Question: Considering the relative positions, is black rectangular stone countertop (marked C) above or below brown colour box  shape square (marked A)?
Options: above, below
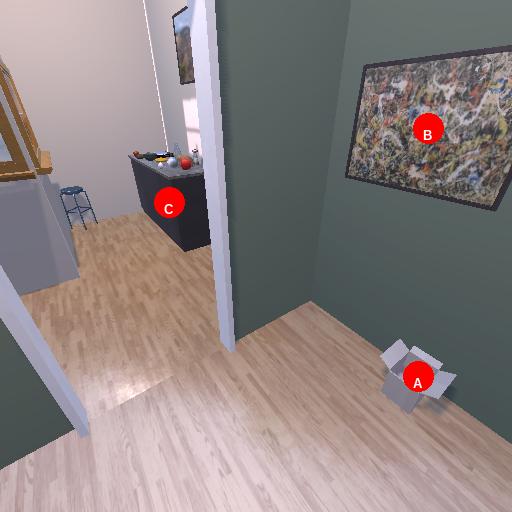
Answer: above